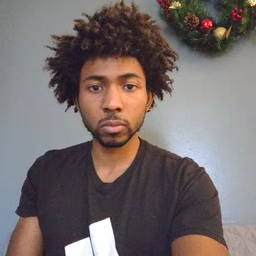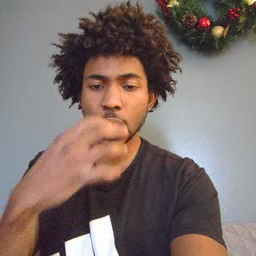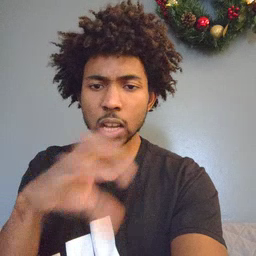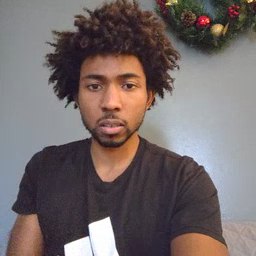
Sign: hot